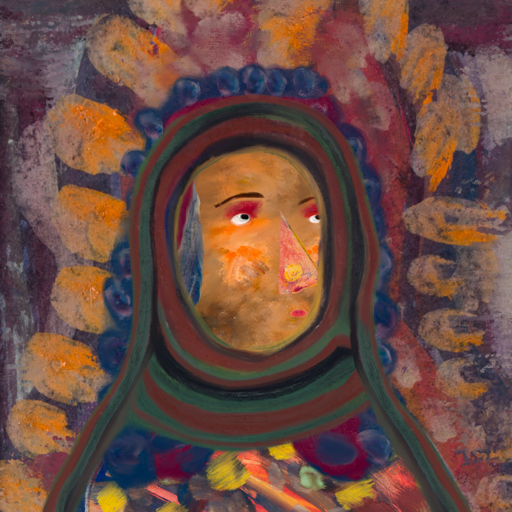
Background: Doll, Head And Neck Side: Gypsy_Queen, Face Side: Irani, Bust: Mother_And_Son_Mother, Hair Side: Hill_Girl, Head Accessory: After_Raid_Scarf, Second Necklace: Blank, Necklace: Blank, Baby: Blank